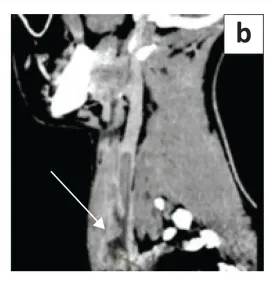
(b) Sagittal computer tomography displaying thrombosis as well as soft tissue extension into clavicular bulk of SCM.
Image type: radiology (ct)